Question:
I want to show the UILabel verticall place like the normal graph label have
like if
100
200
300
400
then Calculate Graph should be vertical aligned.
Image is also attached.I want to set label as Risk as shown
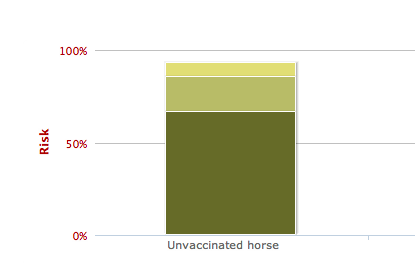
Answer: You can rotate your label as much you want
'''
label.transform = CGAffineTransformMakeRotation(M_PI_2*3); // 90 degress
'''